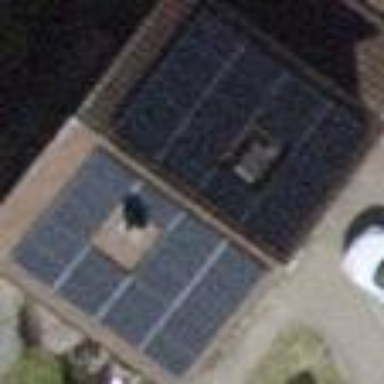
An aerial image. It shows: Solar photovoltaic panel generator.